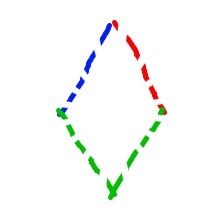
Shape: rhombus